Question: I have the following views: a ViewPager that show 3 Fragments. The user can scroll horizontaly to see the others Fragment in the ViewPager.
I need to create an animation, when the Activity is created and the ViewPager is populated, that show the Fragments entering from the right side of the screen.
Is that even possible? Thanks.
XML:
'''
<android.support.v4.view.ViewPager
android:id="@+id/devices"
android:layout_width="wrap_content"
android:layout_height="150dp" />
'''
Activity:
'''
MyFragmentStatePagerAdapter mAdapter = new MyFragmentStatePagerAdapter( this.getSupportFragmentManager(), fragmentArrayList );
mAdapter.setPageWidth(0.33333333f);
ViewPager devices = (ViewPager) view.findViewById(R.id.devices);
devices.setAdapter(sensorAdapter);
'''
Adapter:
'''
public class MyFragmentStatePagerAdapter extends FragmentStatePagerAdapter {
ArrayList<Fragment> fragmentsList;
private float pageWidth = 1;
public void setPageWidth(float pageWidth) { this.pageWidth = pageWidth; }
public MyFragmentStatePagerAdapter(FragmentManager fm, ArrayList<Fragment> fragmentsList) {
super(fm);
this.fragmentsList = fragmentsList;
}
@Override
public int getCount() {
return fragmentsList.size();
}
@Override
public Fragment getItem(int position) {
if (position<fragmentsList.size() & fragmentsList.get(position)!=null) {
return fragmentsList.get(position);
}
return null;
}
@Override
public float getPageWidth(int position) {
return(pageWidth);
}
}
'''

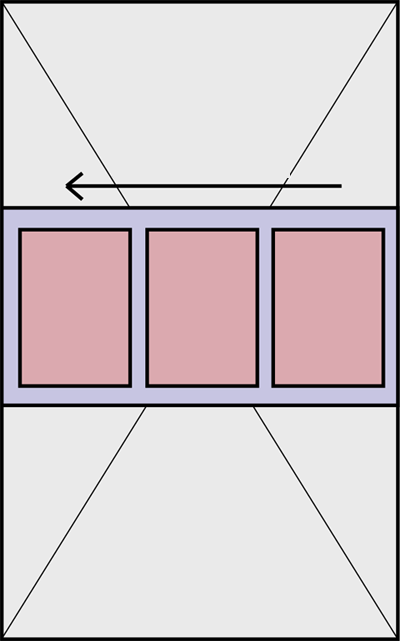
Answer: OK, I found the solution. I just had to extend ViewPager and do the animation in onDraw.
This code is working as I needed:
'''
public class ViewPagerCustom extends ViewPager {
private Context mContext;
private boolean startAnimationDone = false;
public ViewPagerCustom(Context context) {
super(context);
mContext = context;
init();
}
public ViewPagerCustom(Context context, AttributeSet attrs) {
super(context, attrs);
mContext = context;
init();
}
DisplayMetrics metrics;
TranslateAnimation anim;
private void init() {
metrics = mContext.getResources().getDisplayMetrics();
anim = new TranslateAnimation(metrics.widthPixels+200, 0, 0, 0);
anim.setInterpolator(new DecelerateInterpolator());
anim.setDuration(500);
}
private Canvas enterAnimation(Canvas c) {
startAnimationDone = true;
final int childCount = getChildCount();
for (int i = 0; i < childCount; i++) {
final View child = getChildAt(i);
child.startAnimation(anim);
}
return c;
}
@Override
protected void onDraw(Canvas c) {
if (startAnimationDone==false) {
c = enterAnimation(c);
}
super.onDraw(c);
}
}
'''